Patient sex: M
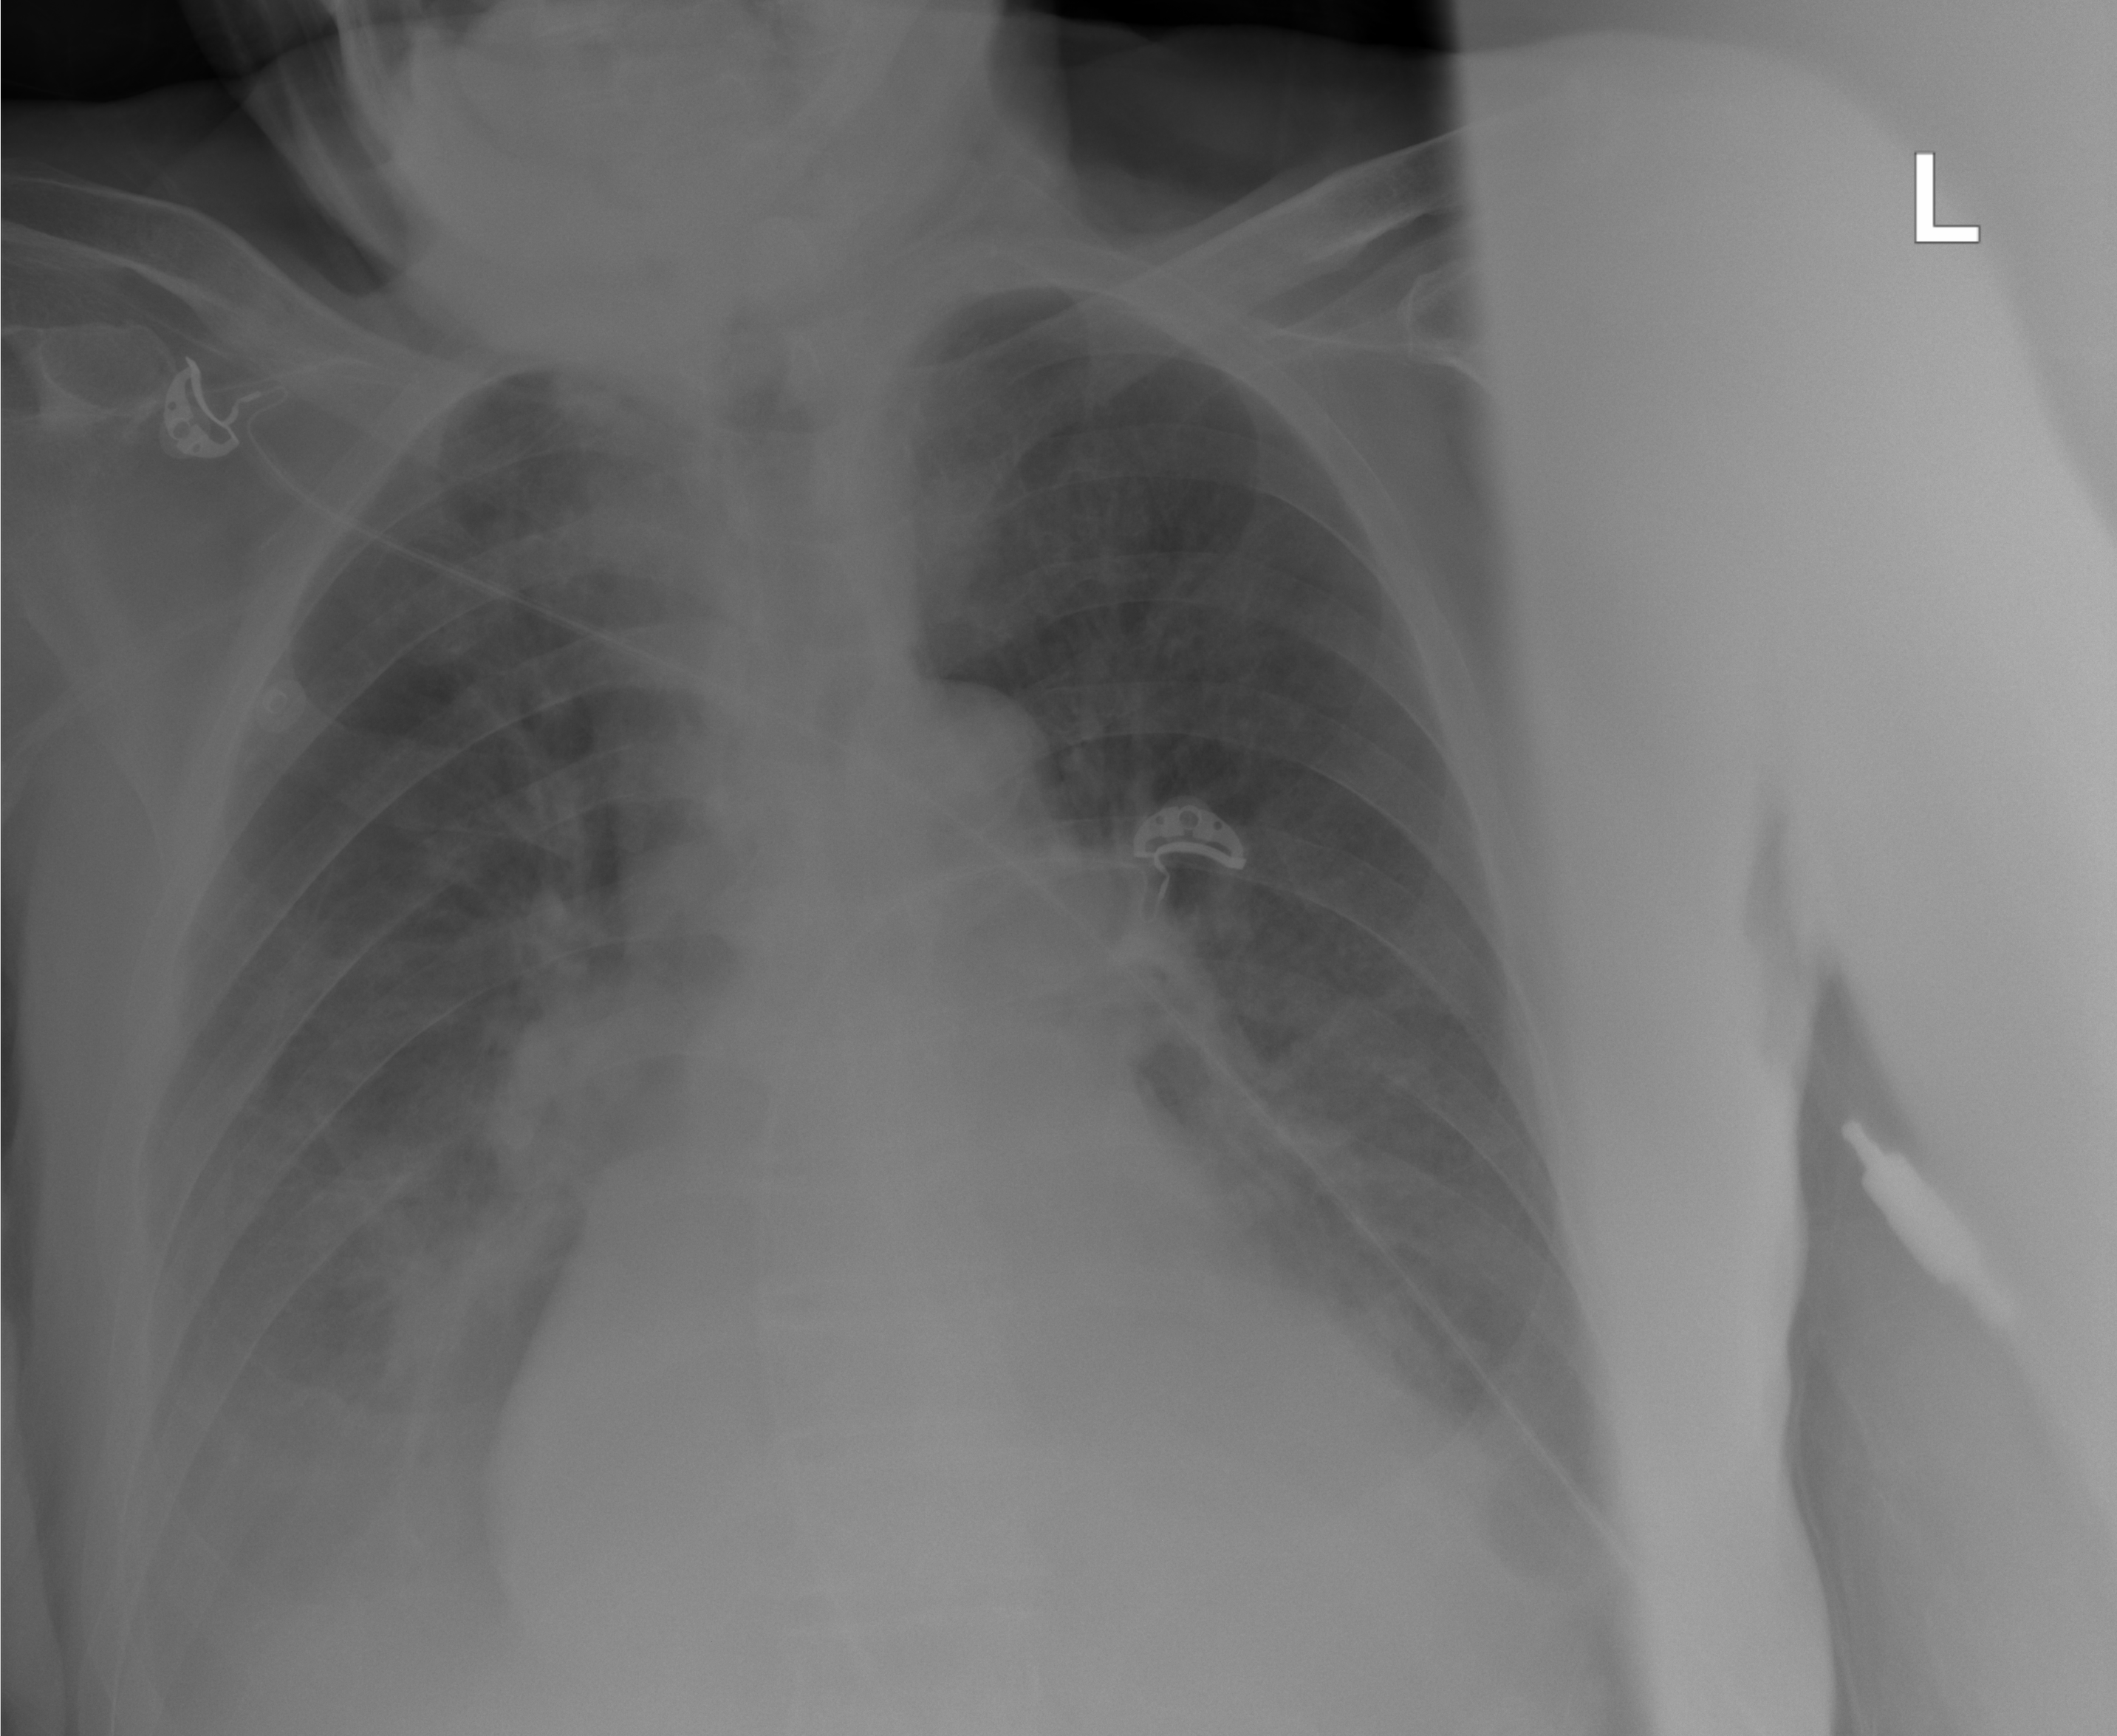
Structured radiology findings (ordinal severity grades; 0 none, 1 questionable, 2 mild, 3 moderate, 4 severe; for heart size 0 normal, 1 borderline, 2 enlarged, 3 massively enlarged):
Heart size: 2
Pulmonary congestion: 2
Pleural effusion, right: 3
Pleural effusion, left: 2
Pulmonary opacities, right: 2
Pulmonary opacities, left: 1
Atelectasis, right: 2
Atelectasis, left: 2